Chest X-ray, AP view. Patient: 48 years old, sex F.
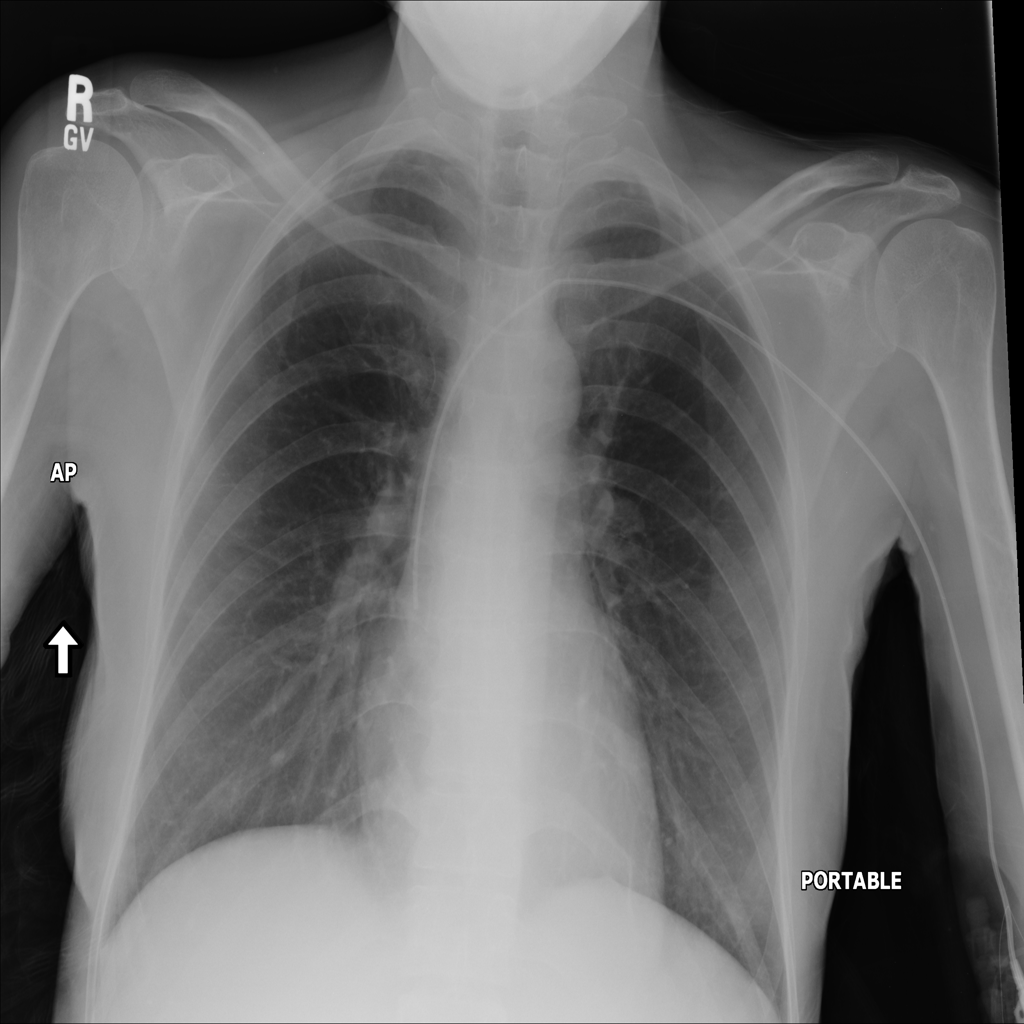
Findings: No Finding